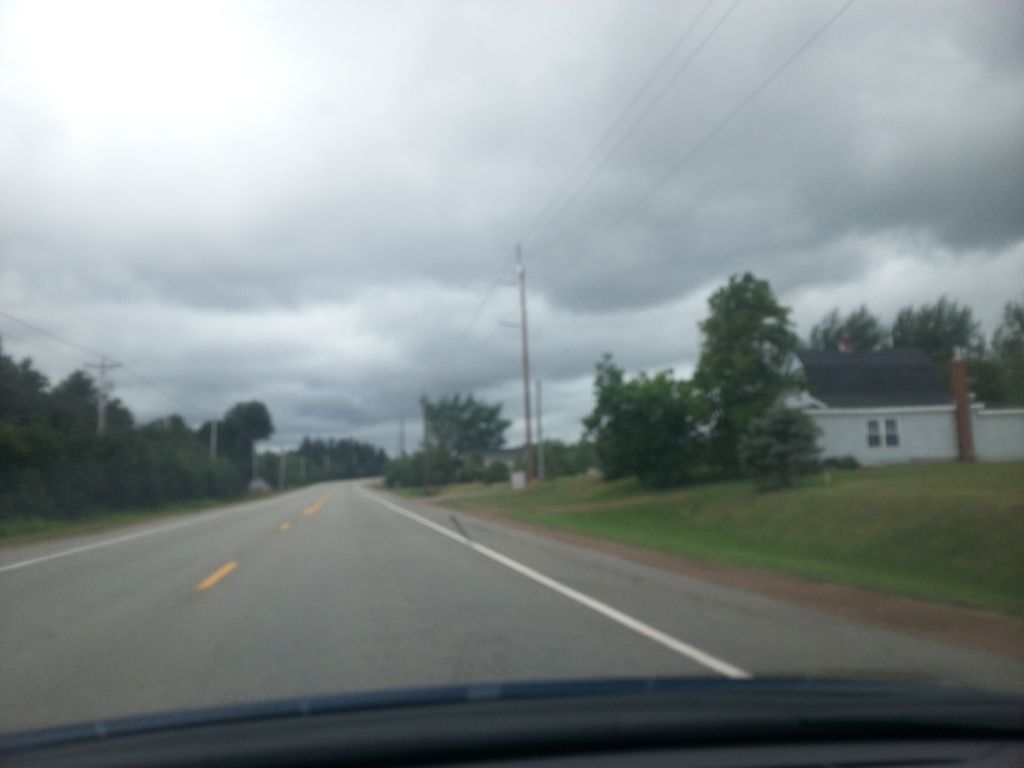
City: charlottetown